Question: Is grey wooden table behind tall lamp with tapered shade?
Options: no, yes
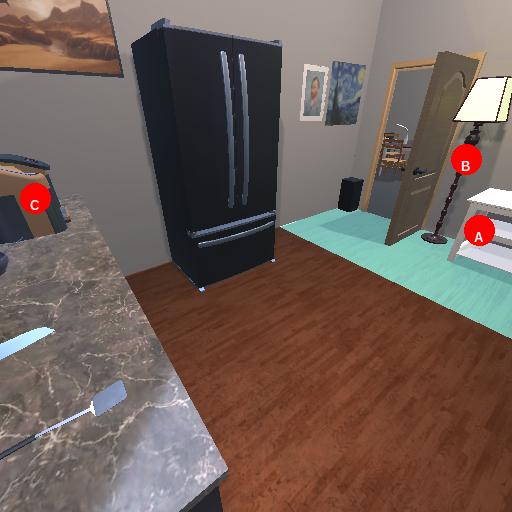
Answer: no